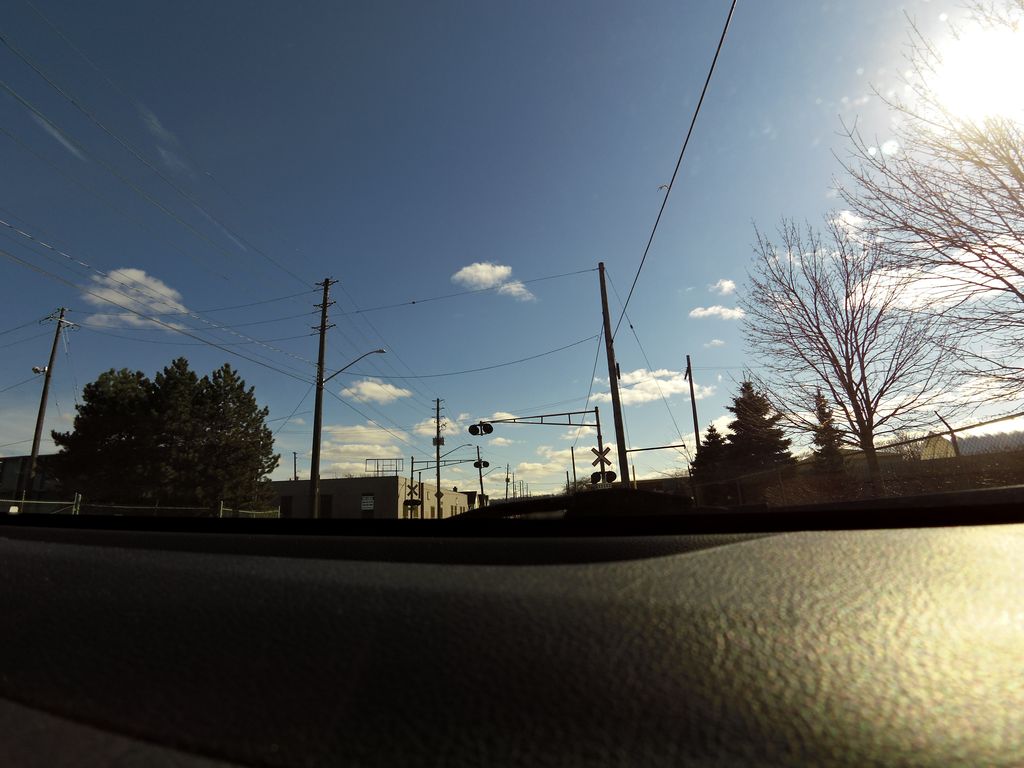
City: hamilton